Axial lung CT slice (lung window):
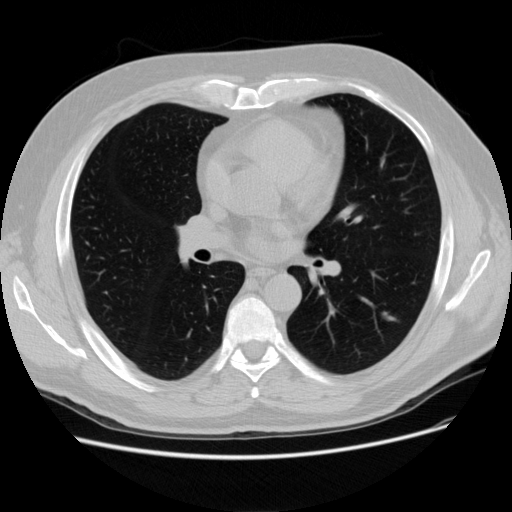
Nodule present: yes
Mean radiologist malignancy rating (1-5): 3